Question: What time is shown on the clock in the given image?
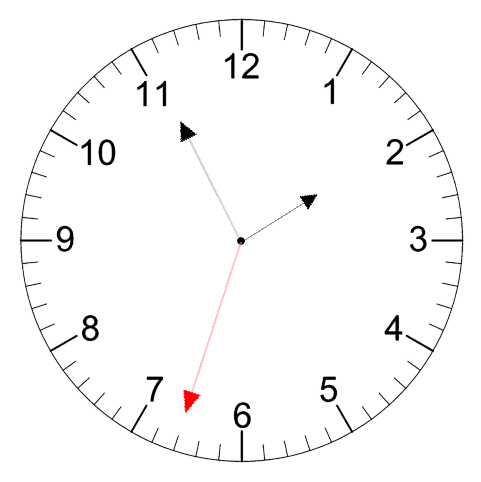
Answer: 01:55:33